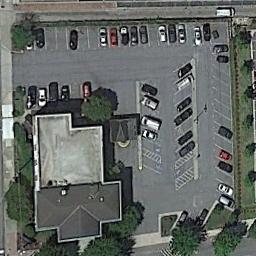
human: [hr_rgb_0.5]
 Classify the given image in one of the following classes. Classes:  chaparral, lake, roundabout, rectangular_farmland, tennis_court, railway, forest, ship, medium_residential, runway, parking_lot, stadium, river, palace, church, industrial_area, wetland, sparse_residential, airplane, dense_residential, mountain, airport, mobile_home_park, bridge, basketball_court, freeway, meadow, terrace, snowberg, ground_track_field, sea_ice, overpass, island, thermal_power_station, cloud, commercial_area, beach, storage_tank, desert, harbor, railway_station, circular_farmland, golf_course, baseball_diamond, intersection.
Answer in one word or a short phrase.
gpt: parking_lot